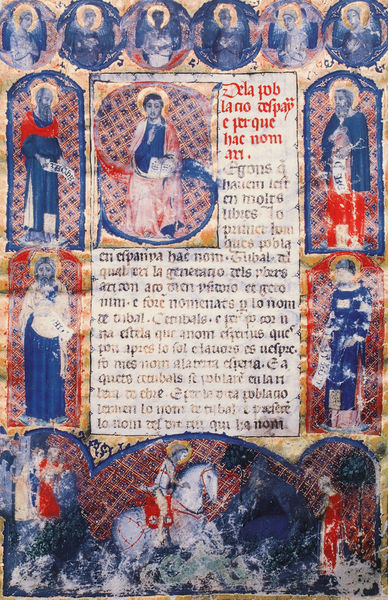
Titel: Chronik der Könige von Aragon und Grafen von Barcelona
Institution: Salamanca, Universitätsbibliothek
Schlagwörter: blau, menschen, schwarz, rot, bibel, gold, mantel, pferd, reiter, sattel, zaumzeug, schrift, bilder, buch, druck, seite, illustration, text, kreise, initiale, textfeld, heiligenschein, schriftrolle, heilige, szenen, quadrat, handschrift, latein, tonden, apostel, buchmalerei, apstel